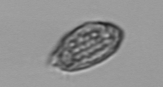
Label: Katodinium_or_Torodinium